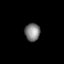
Tissue: lung
Cell type: Endothelial cells
Senescence score: 0.654
Nuclear area (px): 265
Mean DAPI intensity: 128.974